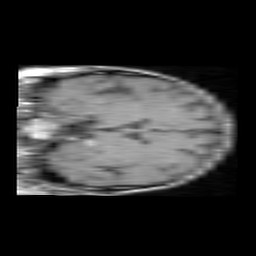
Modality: T1w
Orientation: coronal
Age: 61
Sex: male
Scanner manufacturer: philips
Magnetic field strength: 1.5 T
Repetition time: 0.55 s
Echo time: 0.015 s